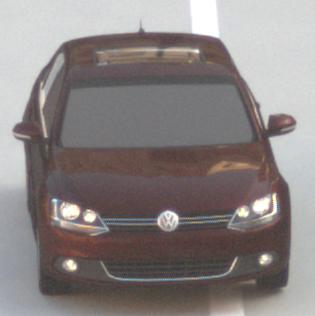
Make: VW
Model: Jetta 1.2 TSI
Detailed model: Jetta (IV)
Model produced from: 2011/01
Model produced until: 2014/08
Doors: 4
Color: red
Road condition: dry road
Daytime: sunrise or sunset
Contrast: low contrast